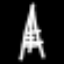
Label: The Eiffel Tower